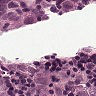
Metastatic tissue present: yes